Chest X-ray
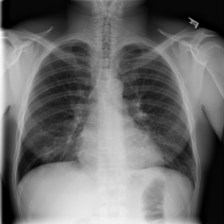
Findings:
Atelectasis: negative
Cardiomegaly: negative
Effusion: negative
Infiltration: positive
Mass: negative
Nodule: negative
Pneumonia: negative
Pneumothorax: negative
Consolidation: negative
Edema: negative
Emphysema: negative
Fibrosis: negative
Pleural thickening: negative
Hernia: negative